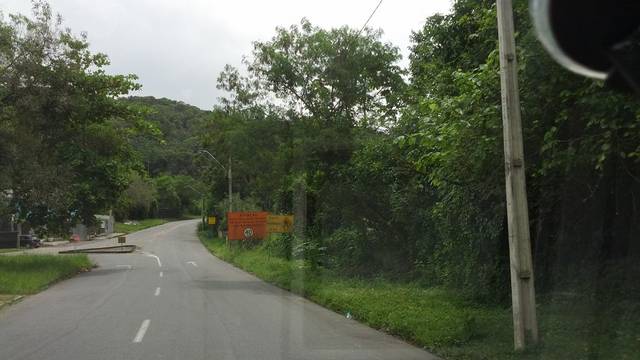
Region: Brazil
Coordinates: -26.9, -49.046